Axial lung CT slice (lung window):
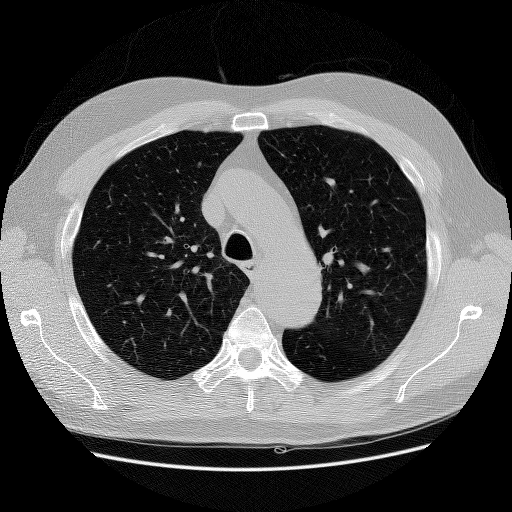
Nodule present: no